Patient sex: F
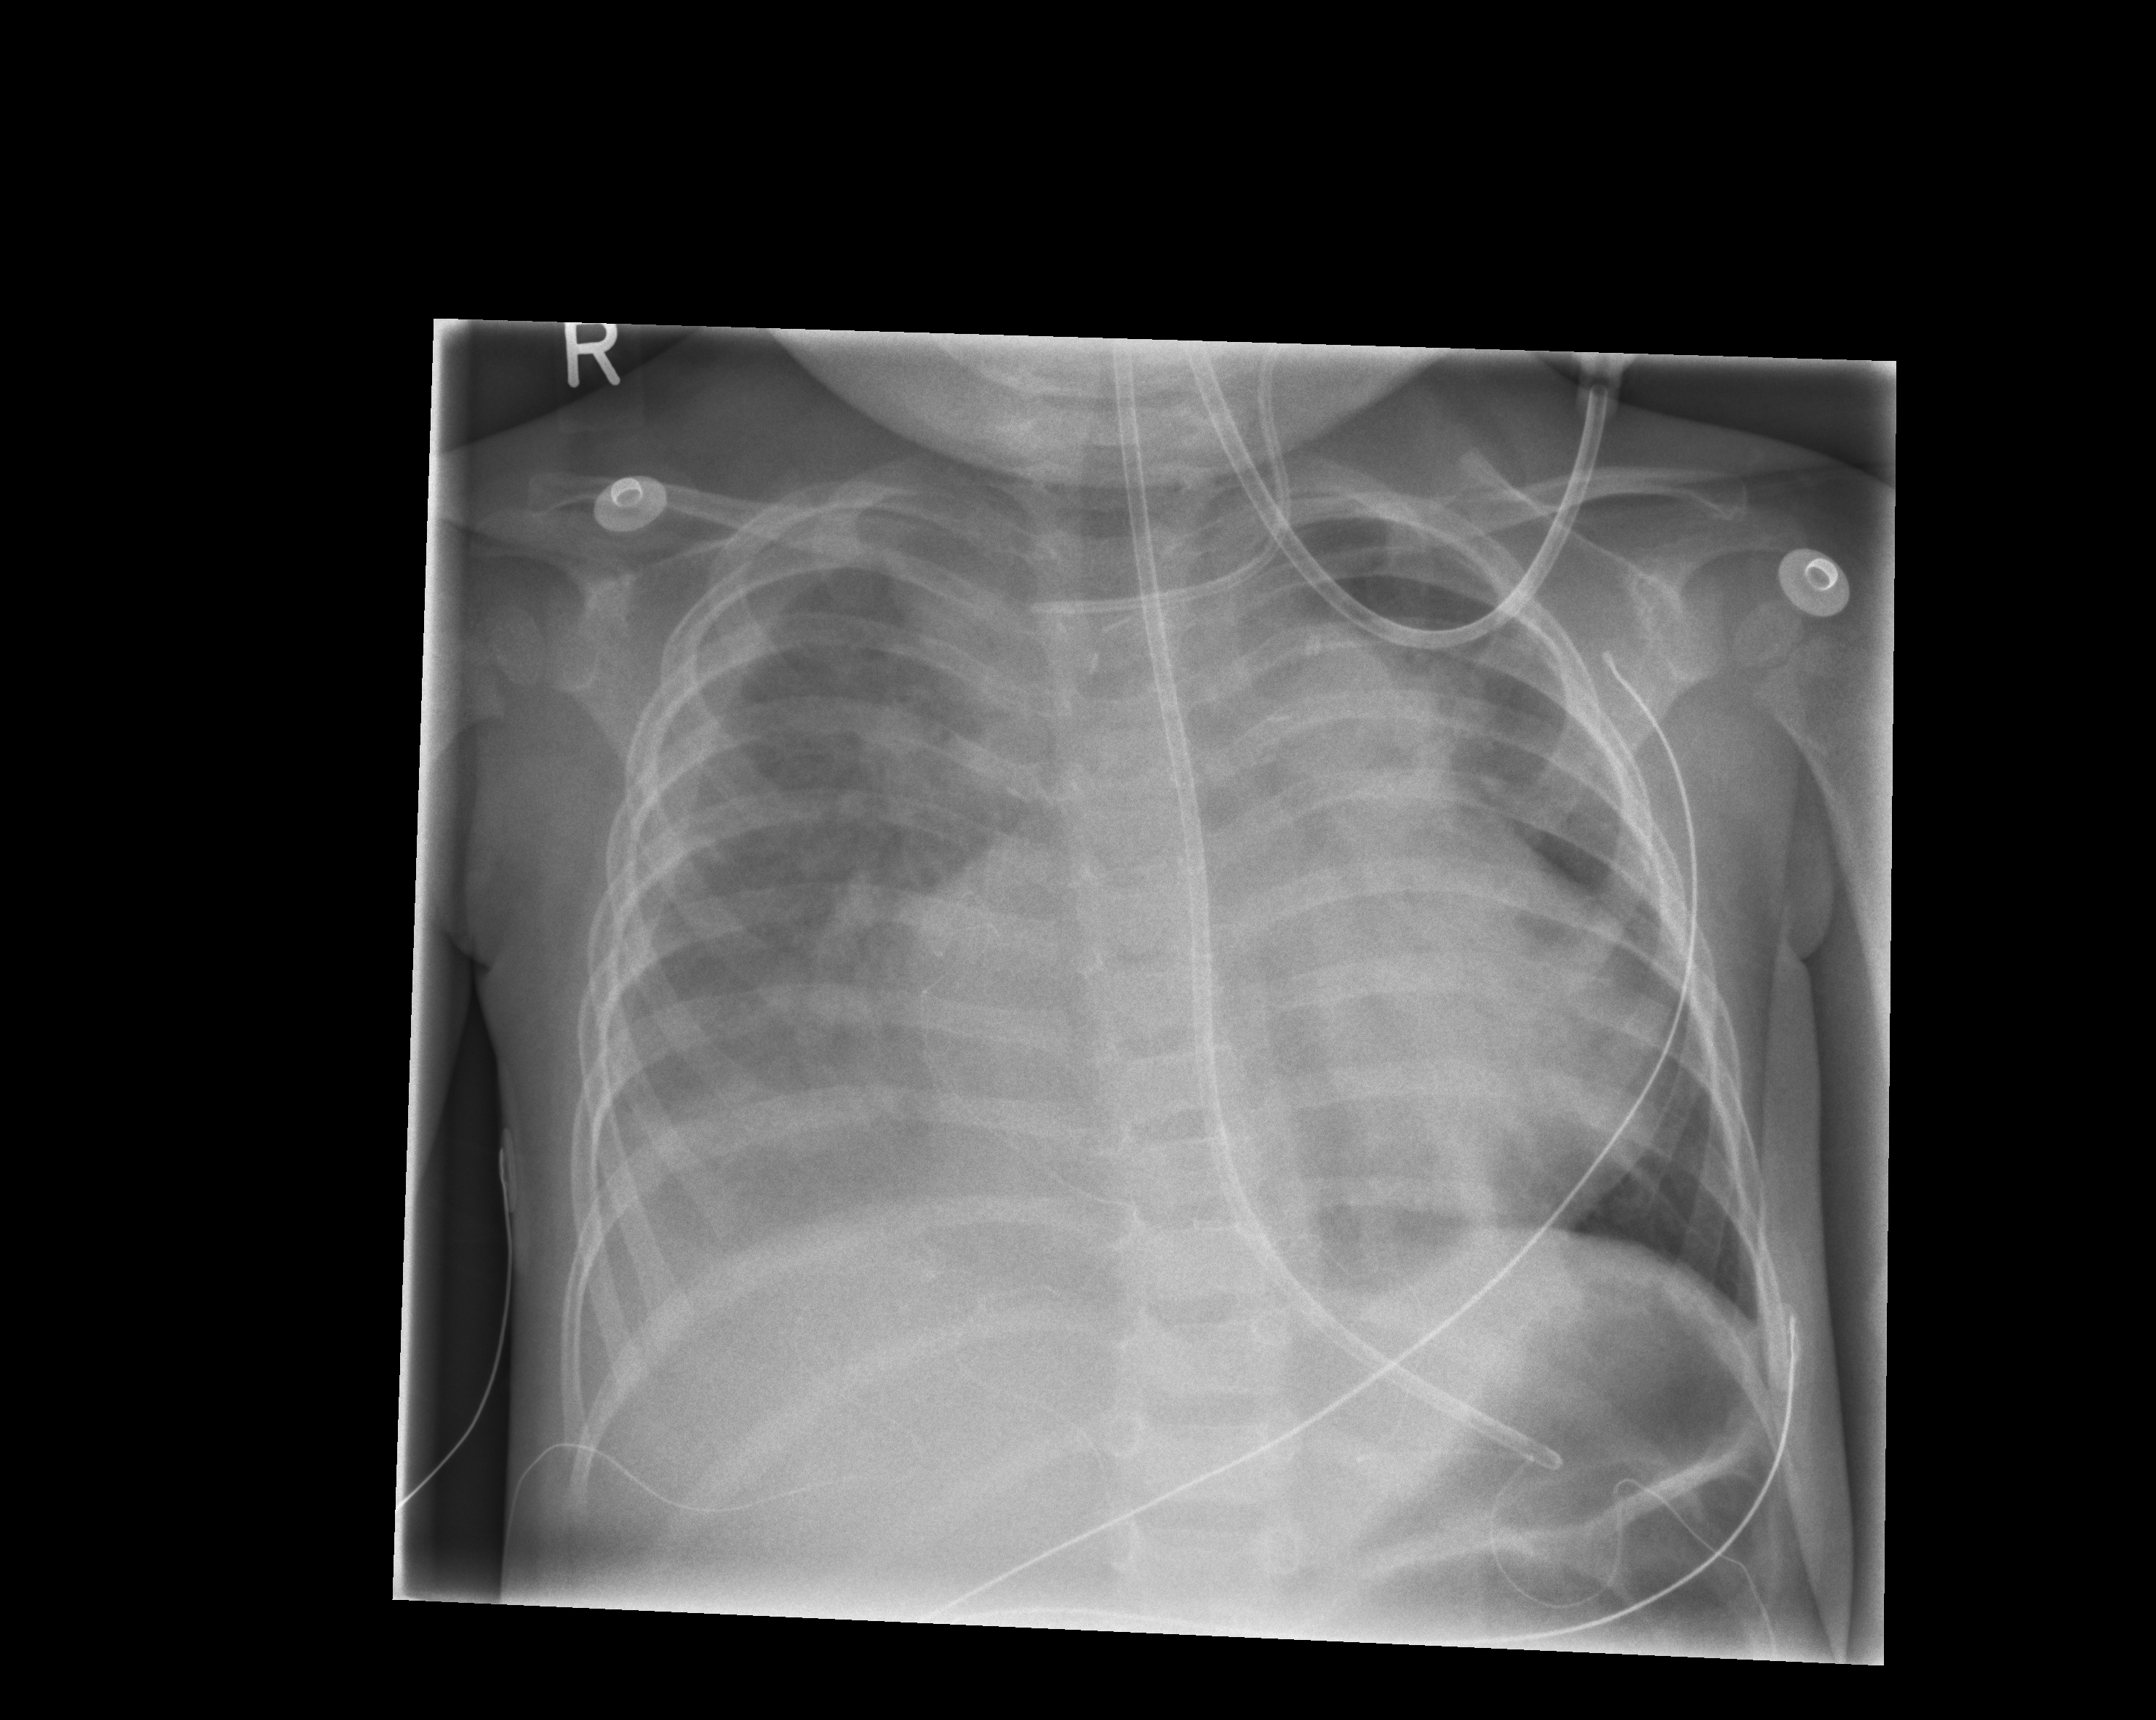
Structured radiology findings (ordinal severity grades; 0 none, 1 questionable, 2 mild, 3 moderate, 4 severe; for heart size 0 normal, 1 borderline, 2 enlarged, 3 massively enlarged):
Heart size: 2
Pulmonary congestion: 3
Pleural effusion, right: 3
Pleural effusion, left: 0
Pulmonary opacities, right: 0
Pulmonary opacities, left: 0
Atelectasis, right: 3
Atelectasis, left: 0